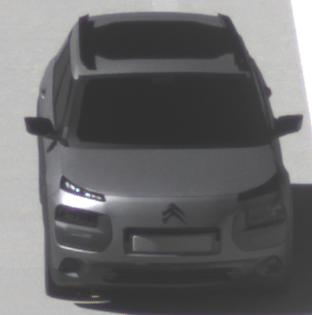
Make: Citroen
Model: C4 Cactus PureTech 75
Detailed model: C4 Cactus
Model produced from: 2014/09
Model produced until: 2015/03
Doors: 5
Color: gray
Road condition: dry road
Daytime: midday
Contrast: high contrast